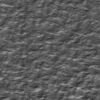
Label: not_dusty